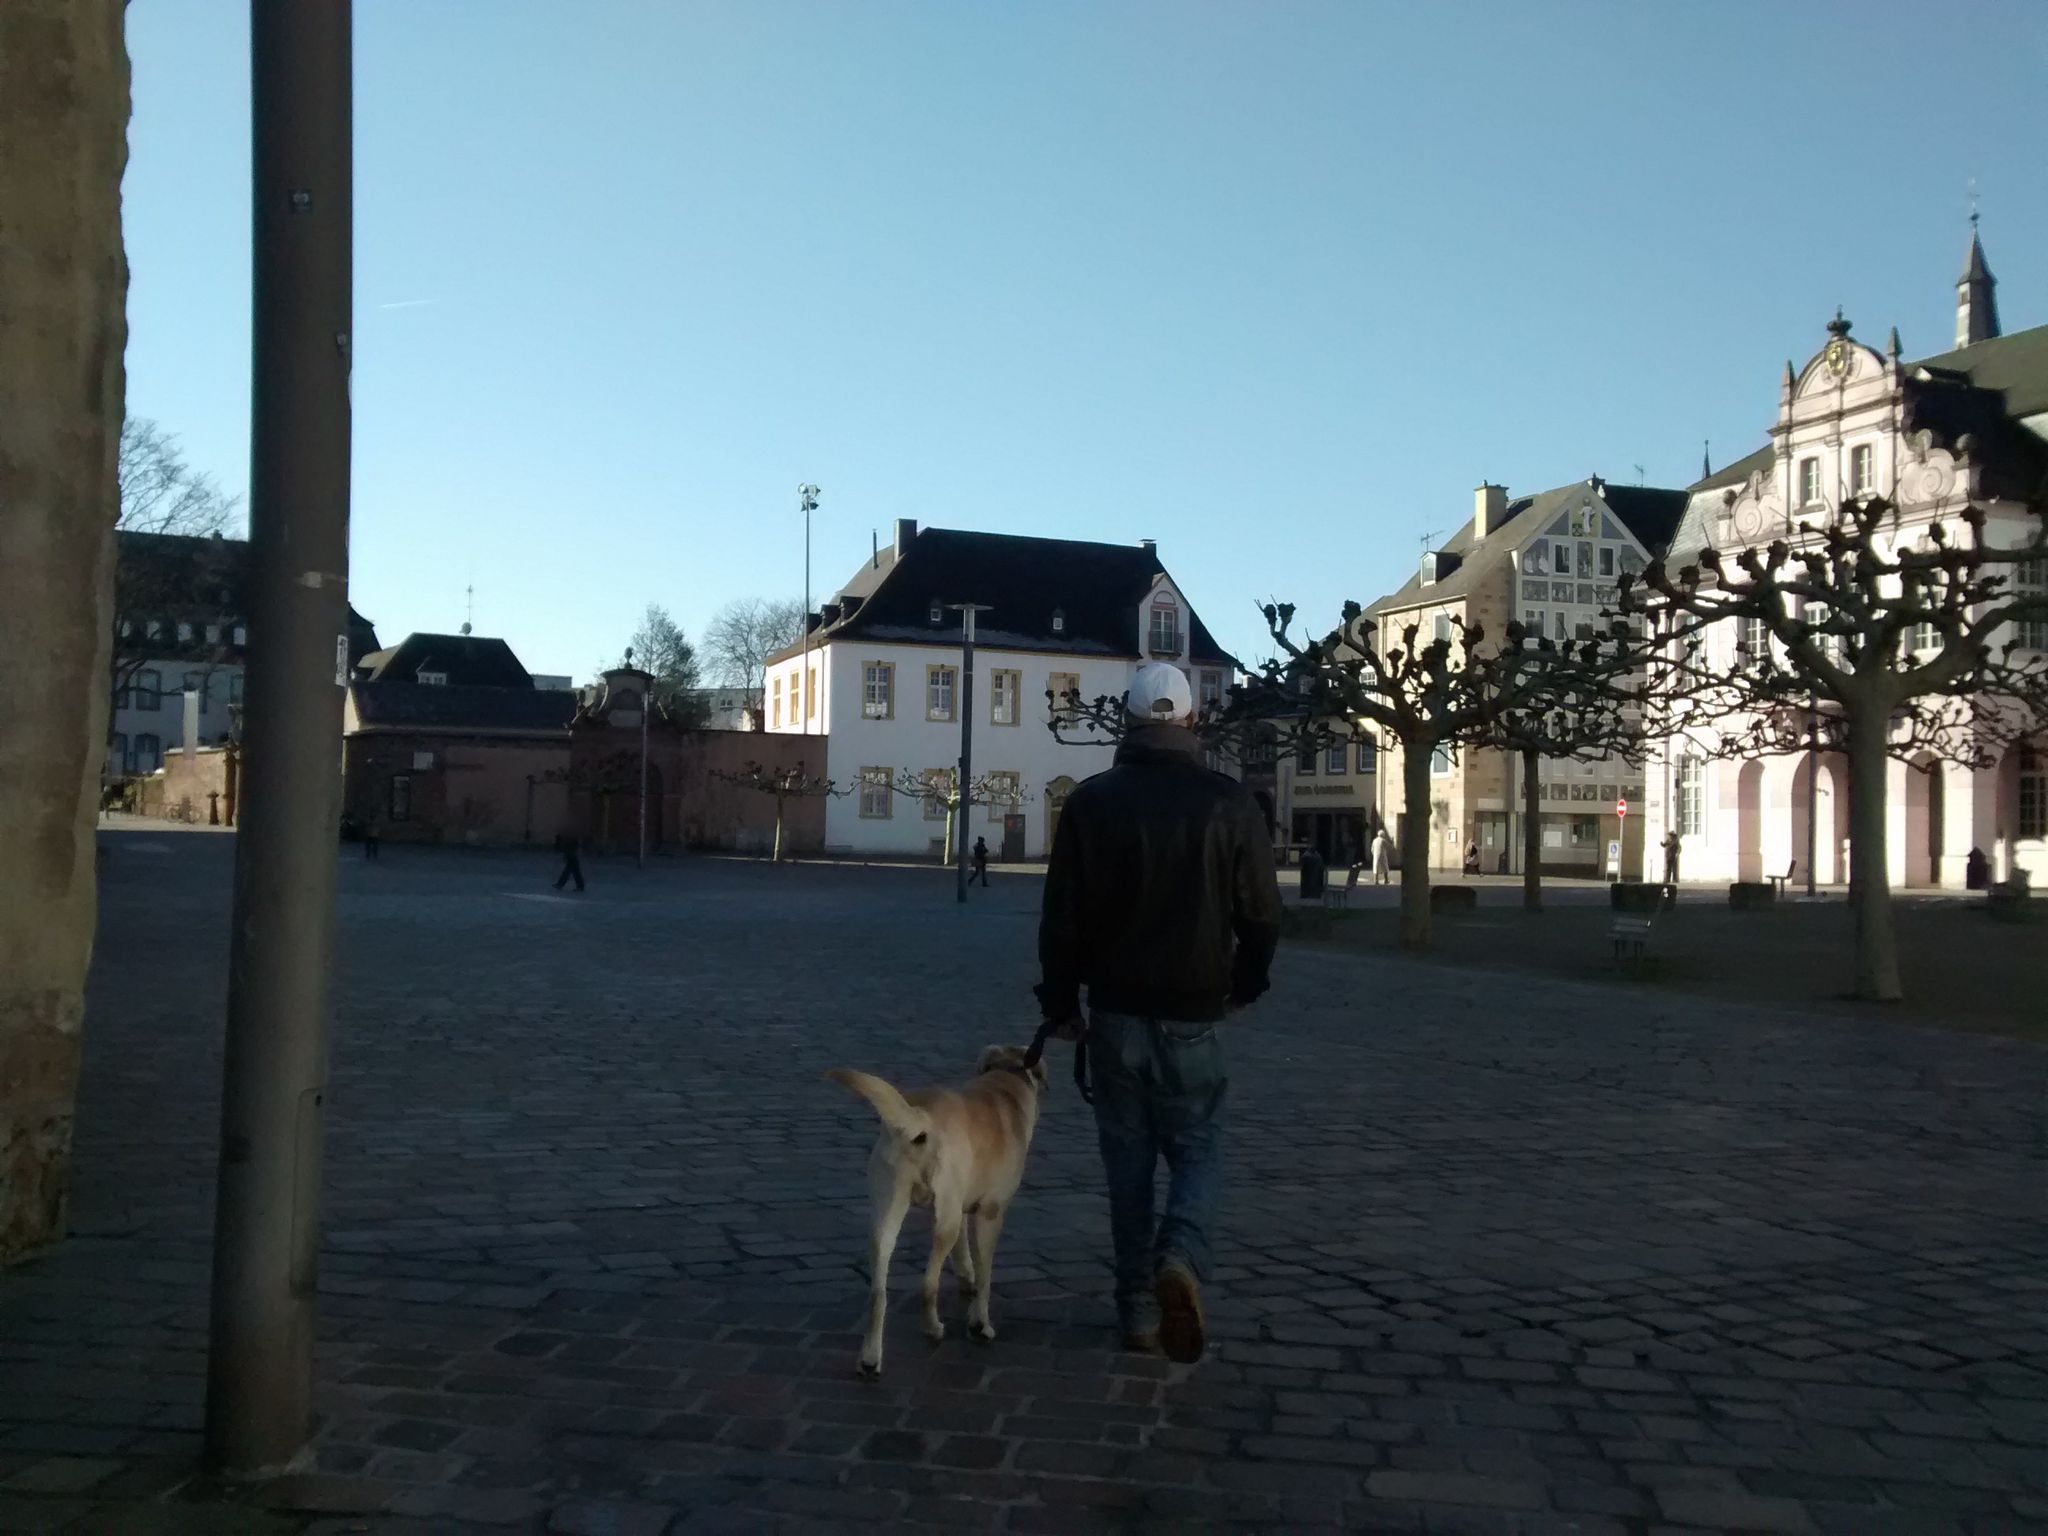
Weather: clear
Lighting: day
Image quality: good
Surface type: walking surface
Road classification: pedestrian, service
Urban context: urban centre
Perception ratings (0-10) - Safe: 9.39, Lively: 8, Beautiful: 4.87, Boring: 6.41, Depressing: 2.14, Wealthy: 8.55